Question: i use <URL> for making collapsing toolbar with nestedscrollview. but when i use recycleview in fragment for making tab's the toolbar not react with recycleview scrolling... how to fix that?
here my code:
layout_main.xml
'''
<android.support.v4.widget.DrawerLayout xmlns:android="http://schemas.android.com/apk/res/android"
xmlns:app="http://schemas.android.com/apk/res-auto"
xmlns:tools="http://schemas.android.com/tools"
android:id="@+id/drawerLayout"
android:layout_width="match_parent"
android:layout_height="match_parent"
tools:context="com.inthecheesefactory.lab.designlibrary.activity.MainActivity">
<android.support.design.widget.CoordinatorLayout
android:id="@+id/rootLayout"
android:layout_width="match_parent"
android:layout_height="match_parent">
<android.support.design.widget.AppBarLayout
android:layout_width="match_parent"
android:layout_height="wrap_content">
<include layout="@layout/fragment_toolbar" />
<android.support.design.widget.TabLayout
android:id="@+id/tabLayout"
app:layout_scrollFlags="scroll|enterAlways"
android:layout_width="match_parent"
android:layout_height="wrap_content"
app:tabIndicatorColor="@color/secondColor"
app:tabSelectedTextColor="@color/error_color" />
</android.support.design.widget.AppBarLayout>
<android.support.v4.view.ViewPager
android:id="@+id/viewPager"
android:layout_width="match_parent"
android:layout_height="match_parent"
app:layout_behavior="@string/appbar_scrolling_view_behavior" />
<android.support.design.widget.FloatingActionButton
android:id="@+id/fabBtn"
android:layout_width="wrap_content"
android:layout_height="wrap_content"
android:layout_gravity="bottom|right"
android:layout_marginBottom="@dimen/fab_margin_bottom"
android:layout_marginRight="@dimen/fab_margin_right"
android:src="@drawable/ic_action_ok"
app:borderWidth="0dp"
app:fabSize="normal" />
</android.support.design.widget.CoordinatorLayout>
<android.support.design.widget.NavigationView
android:id="@+id/navigation"
android:layout_width="wrap_content"
android:layout_height="match_parent"
android:layout_gravity="start"
app:headerLayout="@layout/header"
app:itemIconTint="#333"
app:itemTextColor="#333"
app:menu="@menu/navigation_drawer_items" />
'''
tabview and viewpager handle in MainActivity:
'''
final ViewPager viewPager = (ViewPager) findViewById(R.id.viewPager);
tabLayout = (TabLayout) findViewById(R.id.tabLayout);
tabLayout.addTab(tabLayout.newTab().setText("TAB1"));
tabLayout.addTab(tabLayout.newTab().setText("TAB2"));
tabLayout.addTab(tabLayout.newTab().setText("TAB3"));
tabLayout.addTab(tabLayout.newTab().setText("TAB4"));
final PagerAdapter adapter = new PagerAdapter
(getSupportFragmentManager(), tabLayout.getTabCount());
viewPager.setAdapter(adapter);
viewPager.addOnPageChangeListener(new TabLayout.TabLayoutOnPageChangeListener(tabLayout));
tabLayout.setOnTabSelectedListener(new TabLayout.OnTabSelectedListener() {
@Override
public void onTabSelected(TabLayout.Tab tab) {
viewPager.setCurrentItem(tab.getPosition());
}
@Override
public void onTabUnselected(TabLayout.Tab tab) {
}
@Override
public void onTabReselected(TabLayout.Tab tab) {
}
});
'''
ContactAdapter.java
'''
package tab;
import android.support.v7.widget.RecyclerView;
import android.view.LayoutInflater;
import android.view.View;
import android.view.ViewGroup;
import android.widget.TextView;
import java.util.List;
public class ContactAdapter extends RecyclerView.Adapter<ContactAdapter.ContactViewHolder> {
private List<ContactInfo> contactList;
public ContactAdapter(List<ContactInfo> contactList) {
this.contactList = contactList;
}
@Override
public int getItemCount() {
return contactList.size();
}
@Override
public void onBindViewHolder(ContactViewHolder contactViewHolder, int i) {
ContactInfo ci = contactList.get(i);
contactViewHolder.vName.setText(ci.name);
contactViewHolder.vSurname.setText(ci.surname);
contactViewHolder.vEmail.setText(ci.email);
contactViewHolder.vTitle.setText(ci.name + " " + ci.surname);
}
@Override
public ContactViewHolder onCreateViewHolder(ViewGroup viewGroup, int i) {
View itemView = LayoutInflater.
from(viewGroup.getContext()).
inflate(R.layout.carditem, viewGroup, false);
return new ContactViewHolder(itemView);
}
public static class ContactViewHolder extends RecyclerView.ViewHolder {
protected TextView vName;
protected TextView vSurname;
protected TextView vEmail;
protected TextView vTitle;
public ContactViewHolder(View v) {
super(v);
vName = (TextView) v.findViewById(R.id.txtName);
vSurname = (TextView) v.findViewById(R.id.txtSurname);
vEmail = (TextView) v.findViewById(R.id.txtEmail);
vTitle = (TextView) v.findViewById(R.id.title);
}
}
}
'''
PagerAdapter.java
'''
package tab;
import android.support.v4.app.Fragment;
import android.support.v4.app.FragmentManager;
import android.support.v4.app.FragmentStatePagerAdapter;
public class PagerAdapter extends FragmentStatePagerAdapter {
int mNumOfTabs;
public PagerAdapter(FragmentManager fm, int NumOfTabs) {
super(fm);
this.mNumOfTabs = NumOfTabs;
}
@Override
public Fragment getItem(int position) {
switch (position) {
case 0:
TabFragment1 tab1 = new TabFragment1();
return tab1;
case 1:
TabFragment2 tab2 = new TabFragment2();
return tab2;
case 2:
TabFragment3 tab3 = new TabFragment3();
return tab3;
case 3:
TabFragment4 tab4 = new TabFragment4();
return tab4;
default:
return null;
}
}
@Override
public int getCount() {
return mNumOfTabs;
}
}
'''
tab_fragment_1.xml
'''
<?xml version="1.0" encoding="utf-8"?>
<android.support.v7.widget.RecyclerView xmlns:android="http://schemas.android.com/apk/res/android"
android:id="@+id/cardList"
android:layout_width="match_parent"
android:layout_height="match_parent" />
'''
tab_fragment_1.java
'''
package tab;
import android.os.Bundle;
import android.support.v4.app.Fragment;
import android.support.v7.widget.LinearLayoutManager;
import android.support.v7.widget.RecyclerView;
import android.view.LayoutInflater;
import android.view.View;
import android.view.ViewGroup;
import java.util.ArrayList;
import java.util.List;
public class TabFragment1 extends Fragment {
@Override
public View onCreateView(LayoutInflater inflater, ViewGroup container, Bundle savedInstanceState) {
RecyclerView v =(RecyclerView) inflater.inflate(R.layout.tab_fragment_1, container, false);
SetupRecycleView(v);
return v;
}
void SetupRecycleView(RecyclerView recList) {
recList.setHasFixedSize(true);
LinearLayoutManager llm = new LinearLayoutManager(G.context);
llm.setOrientation(LinearLayoutManager.VERTICAL);
// recyclerView.setLayoutManager(new GridLayoutManager(this, 3));
recList.setLayoutManager(llm);
List<ContactInfo> contactInfos = new ArrayList<>();
for (int i = 0; i < 10; i++) {
ContactInfo contactInfo = new ContactInfo();
contactInfo.email = "salam " + i;
contactInfo.name = "salam " + i;
contactInfo.surname = "salam " + i;
contactInfos.add(contactInfo);
}
ContactAdapter adapter = new ContactAdapter(contactInfos);
recList.setAdapter(adapter);
}
}
'''
carditem.xml
'''
<android.support.v7.widget.CardView
xmlns:card_view="http://schemas.android.com/apk/res-auto"
xmlns:android="http://schemas.android.com/apk/res/android"
android:id="@+id/card_view"
android:layout_width="match_parent"
android:layout_height="match_parent"
card_view:cardCornerRadius="4dp"
android:layout_margin="5dp">
<RelativeLayout
android:layout_width="match_parent"
android:layout_height="match_parent">
<TextView
android:id="@+id/title"
android:layout_width="match_parent"
android:layout_height="20dp"
android:background="@color/mainColor"
android:text="contact det"
android:gravity="center_vertical"
android:textColor="@android:color/white"
android:textSize="14dp"/>
<TextView
android:id="@+id/txtName"
android:layout_width="wrap_content"
android:layout_height="wrap_content"
android:text="Name"
android:gravity="center_vertical"
android:textSize="10dp"
android:layout_below="@id/title"
android:layout_marginTop="10dp"
android:layout_marginLeft="5dp"/>
<TextView
android:id="@+id/txtSurname"
android:layout_width="wrap_content"
android:layout_height="wrap_content"
android:text="Surname"
android:gravity="center_vertical"
android:textSize="10dp"
android:layout_below="@id/txtName"
android:layout_marginTop="10dp"
android:layout_marginLeft="5dp"/>
<TextView
android:id="@+id/txtEmail"
android:layout_width="wrap_content"
android:layout_height="wrap_content"
android:text="Email"
android:textSize="10dp"
android:layout_marginTop="10dp"
android:layout_alignParentRight="true"
android:layout_marginRight="150dp"
android:layout_alignBaseline="@id/txtName"/>
</RelativeLayout>
'''

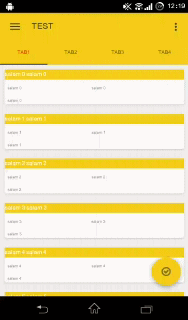
Answer: Go to build.gradle and make sure you're using com.android.support:recyclerview-v7:.
It doesn't work on earlier versions.